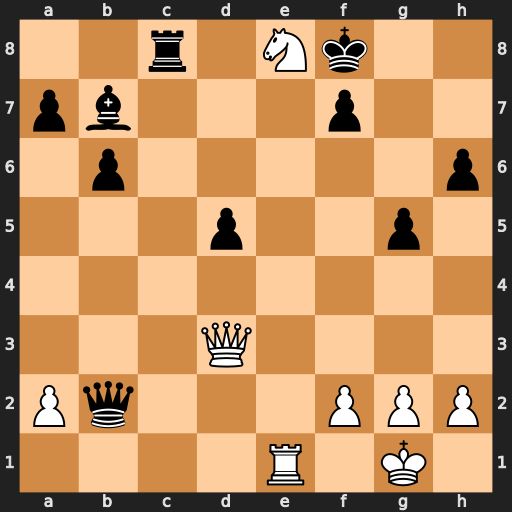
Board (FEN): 2r1Nk2/pb3p2/1p5p/3p2p1/8/3Q4/Pq3PPP/4R1K1
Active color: w
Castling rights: -
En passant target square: -
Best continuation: Qh7 Rc6 Nc7 Qe5 Kf1 Ba6+ Nxa6